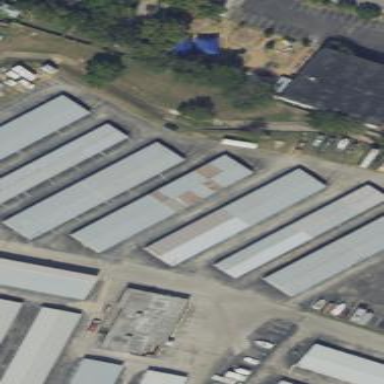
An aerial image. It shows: Storage rental shop located in building.